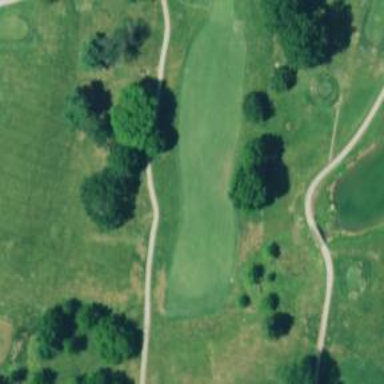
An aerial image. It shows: Golf hole.